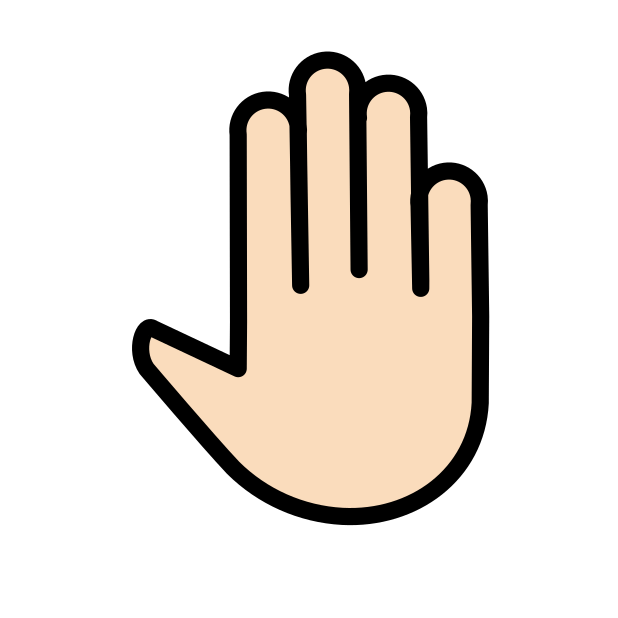
raised back of hand: light skin tone